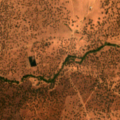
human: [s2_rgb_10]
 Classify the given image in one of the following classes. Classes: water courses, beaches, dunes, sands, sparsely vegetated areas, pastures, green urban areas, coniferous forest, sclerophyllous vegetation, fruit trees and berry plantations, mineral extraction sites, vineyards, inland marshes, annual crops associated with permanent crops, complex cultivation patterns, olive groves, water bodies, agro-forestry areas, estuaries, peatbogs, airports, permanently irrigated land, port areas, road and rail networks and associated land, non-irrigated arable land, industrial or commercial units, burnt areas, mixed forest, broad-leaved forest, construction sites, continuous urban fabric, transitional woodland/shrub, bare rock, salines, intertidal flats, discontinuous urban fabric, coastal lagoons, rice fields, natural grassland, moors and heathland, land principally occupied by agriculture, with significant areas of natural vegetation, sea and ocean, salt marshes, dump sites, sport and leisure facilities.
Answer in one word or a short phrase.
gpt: agro-forestry areas